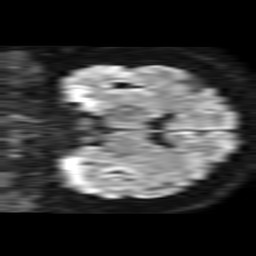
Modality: TRACE
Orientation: coronal
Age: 52
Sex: female
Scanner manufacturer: philips
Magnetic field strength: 1.5 T
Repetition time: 3.272 s
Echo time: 0.06922 s